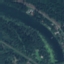
Land use / land cover class: River